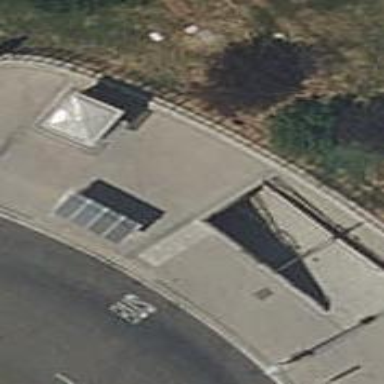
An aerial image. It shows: Subway entrance.